Question: I want to link to a controller with actually specifying the action parameter. I'm pretty sure this is possible. And got the concept from here:
<URL>
These are the two links:
'''
https://localhost/mvcapplication1/customer/order/index/6463 (WORKS)
https://localhost/mvcapplication1/customer/order/6463 (WANT THIS)
'''
I specified a special rout for this controller (Customer_orders).
'''
public override void RegisterArea(AreaRegistrationContext context)
{
context.MapRoute(
"Customer_orders",
"Customer/Order/{orderId}",
new { controller = "MvcApplication1.Areas.Customer.Controllers.Order", action = "Index" },
new[] { "MvcApplication1.Areas.Customer.Controllers" } // only map routes to controllers in the specified namespace
);
context.MapRoute(
"Customer_default",
"Customer/{controller}/{action}/{id}",
new { action = "Index", id = UrlParameter.Optional },
new[] { "MvcApplication1.Areas.Customer.Controllers" } // only map routes to controllers in the specified namespace
);
}
'''
And this is my controller with the namespace:
'''
namespace MvcApplication1.Areas.Customer.Controllers
{
[Authorize]
public partial class OrderController : SupertextController
{
'''
I've also enabled the Route Debugger and according to that my routes are ok. So why do I get a "The resource cannot be found."? Specially since it works if I add "index" to the URL.

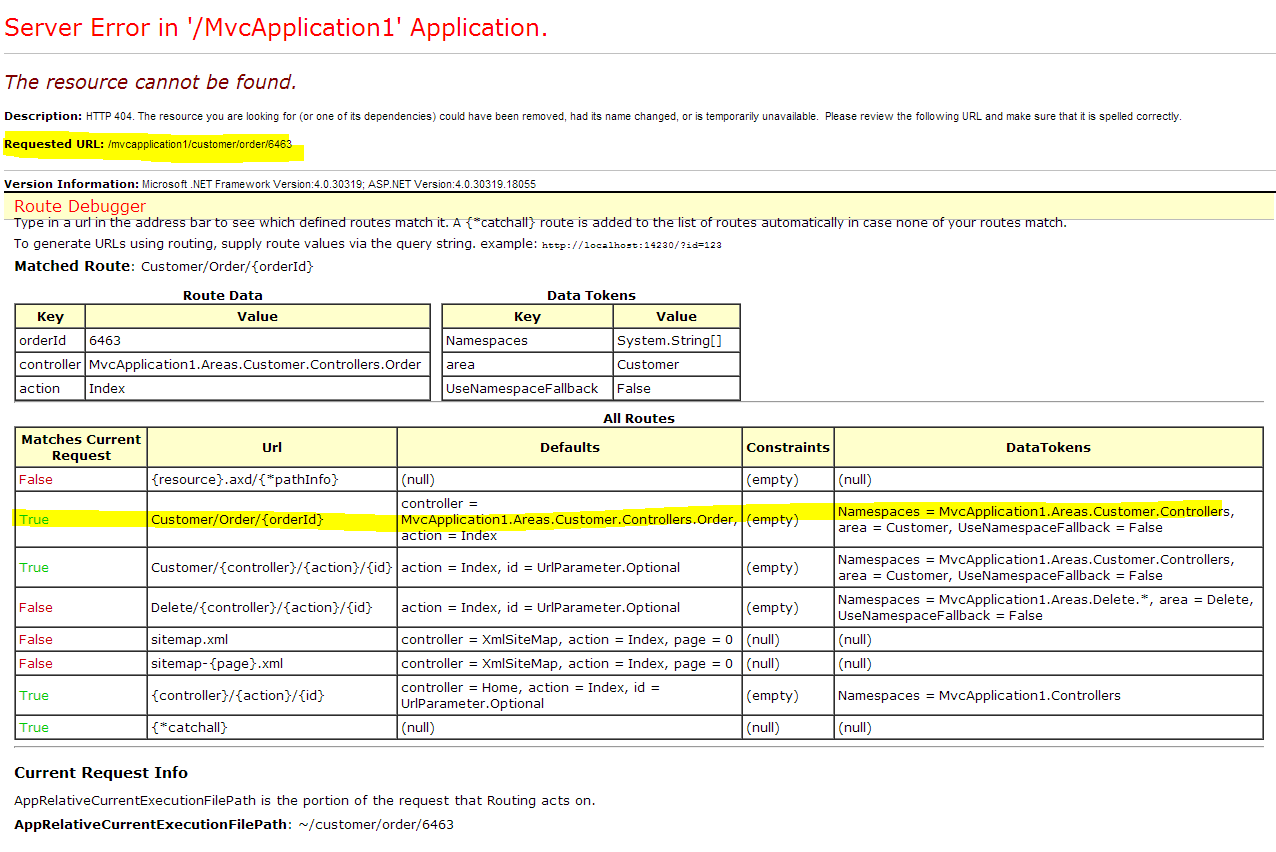
Answer: In your routes the default value of the 'controller' token should be your controller name without any namespace and without the '"Controller"' postfix:
So change your route to:
'''
context.MapRoute(
"Customer_orders",
"Customer/Order/{orderId}",
new { controller = "Order", action = "Index" },
new[] { "MvcApplication1.Areas.Customer.Controllers" }
);
'''